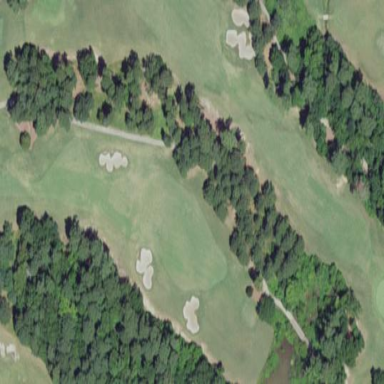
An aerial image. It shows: Golf rough area.